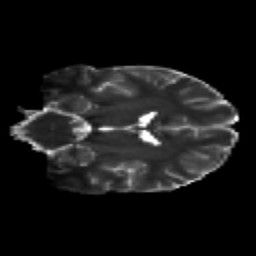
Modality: T2w
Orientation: coronal
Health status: healthy
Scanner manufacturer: siemens
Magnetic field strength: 3 T
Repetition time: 12 s
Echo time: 0.092 s